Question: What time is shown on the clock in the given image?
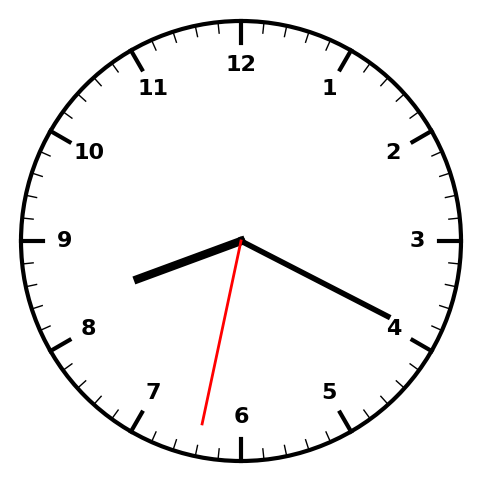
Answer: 08:19:32